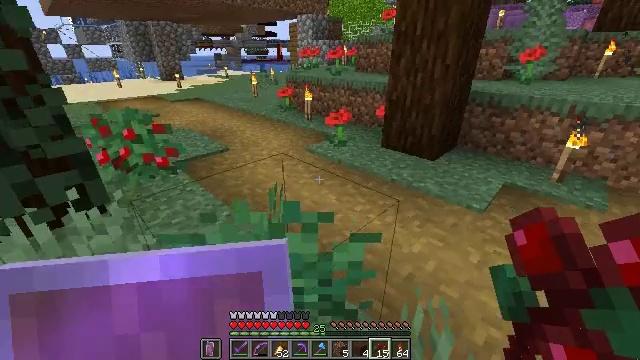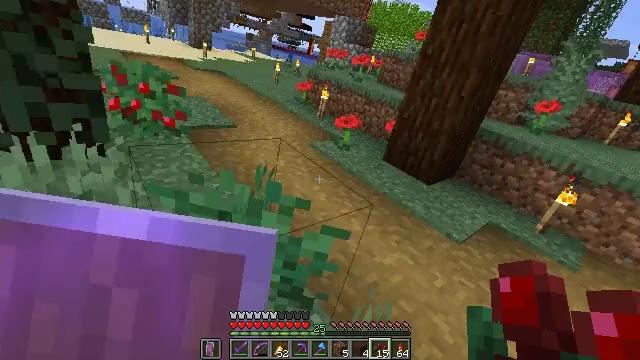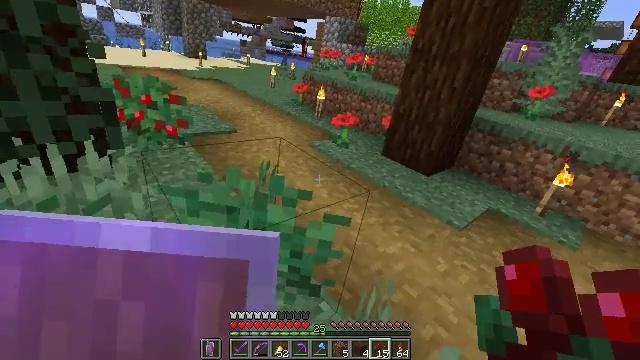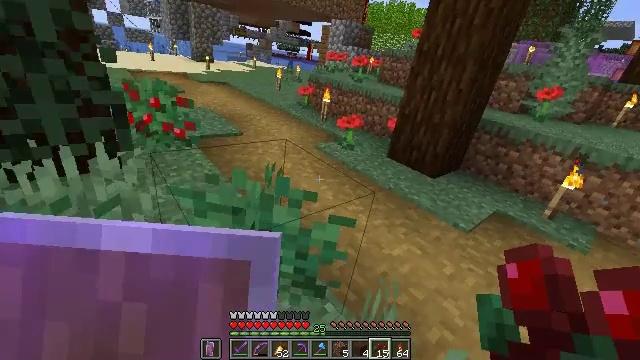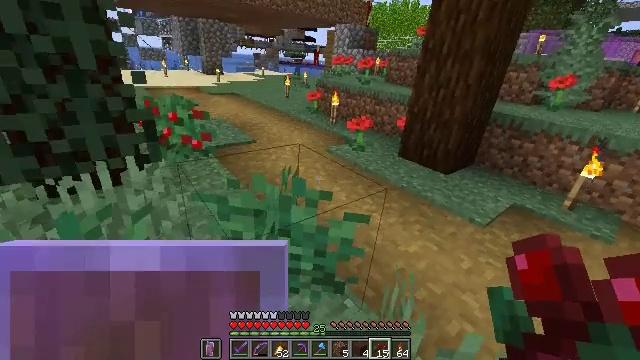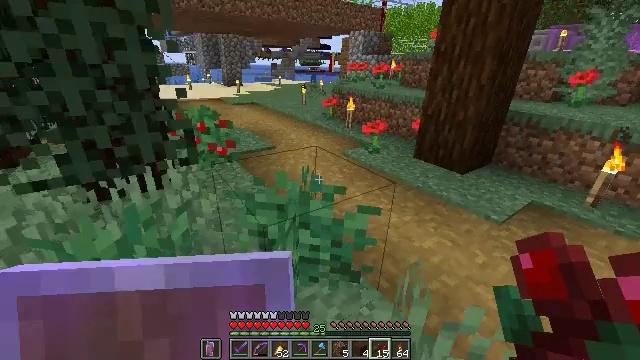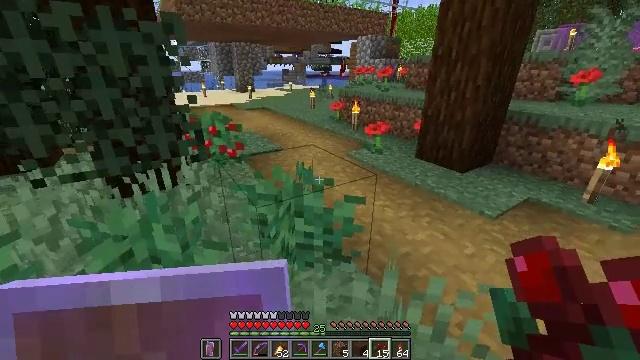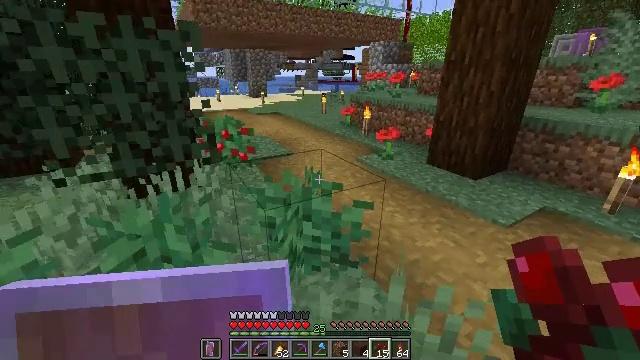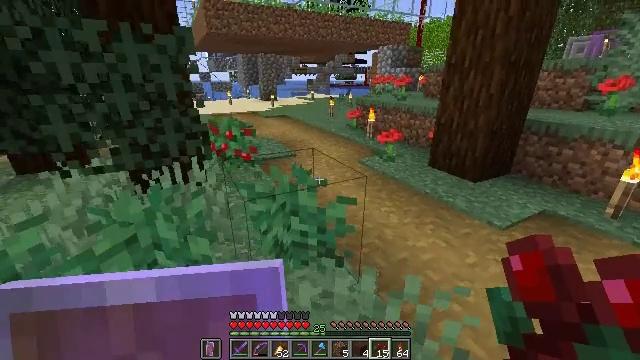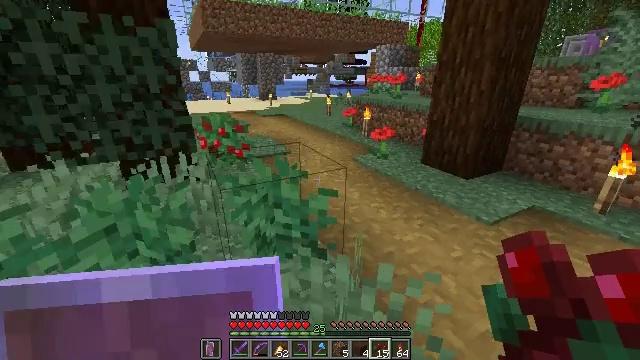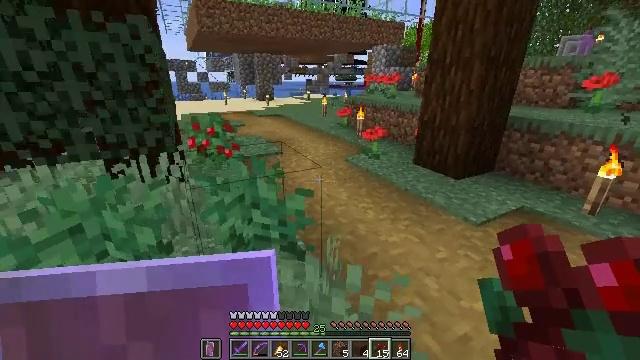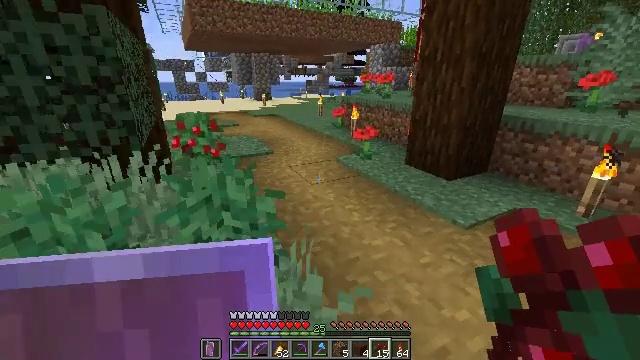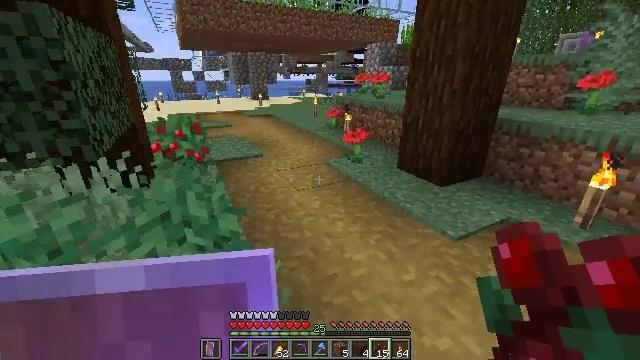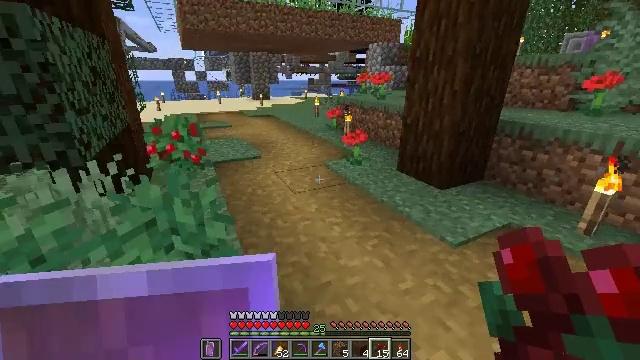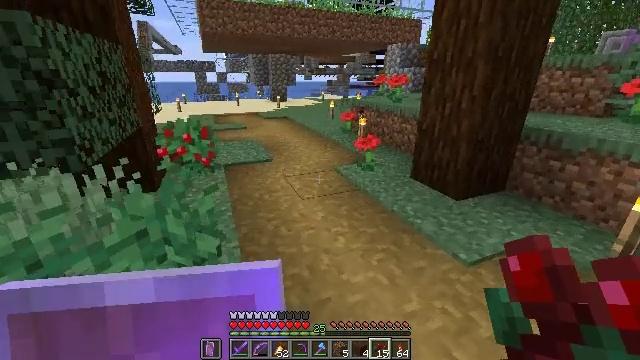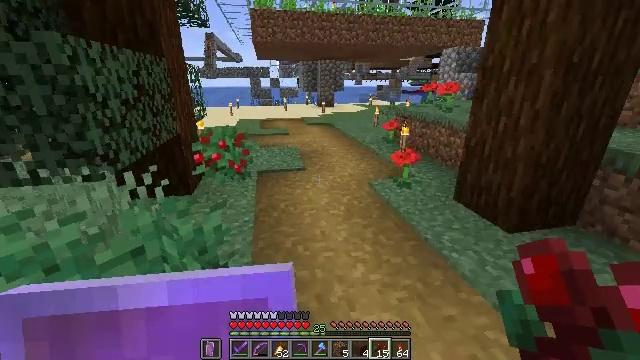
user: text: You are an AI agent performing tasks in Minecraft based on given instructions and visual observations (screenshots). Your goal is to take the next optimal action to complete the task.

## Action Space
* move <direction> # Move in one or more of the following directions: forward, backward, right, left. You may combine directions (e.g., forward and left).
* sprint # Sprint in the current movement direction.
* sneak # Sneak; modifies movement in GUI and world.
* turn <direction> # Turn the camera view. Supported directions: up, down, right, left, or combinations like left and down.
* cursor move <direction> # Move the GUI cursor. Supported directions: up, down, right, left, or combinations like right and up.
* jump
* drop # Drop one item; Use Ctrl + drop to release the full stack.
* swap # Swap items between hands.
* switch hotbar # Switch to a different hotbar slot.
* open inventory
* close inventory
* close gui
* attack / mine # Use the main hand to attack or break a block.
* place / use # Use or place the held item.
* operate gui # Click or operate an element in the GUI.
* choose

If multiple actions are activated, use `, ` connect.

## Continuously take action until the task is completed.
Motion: motion action
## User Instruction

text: Dismantle the sticky piston for reuse.
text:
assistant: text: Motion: move back and move right
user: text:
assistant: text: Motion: move back
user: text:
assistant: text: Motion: move back, turn left
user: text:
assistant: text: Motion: move back, turn left
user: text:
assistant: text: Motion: move back and move right, turn left and up
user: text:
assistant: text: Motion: move back and move right, turn left
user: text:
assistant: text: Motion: move right, turn left and up
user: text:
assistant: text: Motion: move right, turn left
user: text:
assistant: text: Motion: move forward and move right
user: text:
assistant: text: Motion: move forward and move right
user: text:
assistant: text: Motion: move forward and move right
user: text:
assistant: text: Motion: move forward and move right
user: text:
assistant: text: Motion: move forward and move right
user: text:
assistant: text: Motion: move forward and move right, turn left
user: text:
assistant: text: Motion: move forward and move right, turn left
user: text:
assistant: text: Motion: move forward and move right, turn left
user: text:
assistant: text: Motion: move forward, turn left
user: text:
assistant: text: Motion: move forward, turn left
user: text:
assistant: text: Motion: move forward, turn left
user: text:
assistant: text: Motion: move forward, turn left
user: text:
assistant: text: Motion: move forward, turn left
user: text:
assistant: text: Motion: move forward and move right, turn left
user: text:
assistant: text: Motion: move forward and move right, turn left
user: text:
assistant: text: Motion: move forward and move right, turn left
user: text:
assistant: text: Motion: move forward and move right
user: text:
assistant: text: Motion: move forward and move right, turn left
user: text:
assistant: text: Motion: no_op
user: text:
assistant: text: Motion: no_op
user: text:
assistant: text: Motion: no_op
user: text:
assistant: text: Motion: use / place